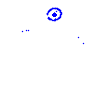
Particle: pion